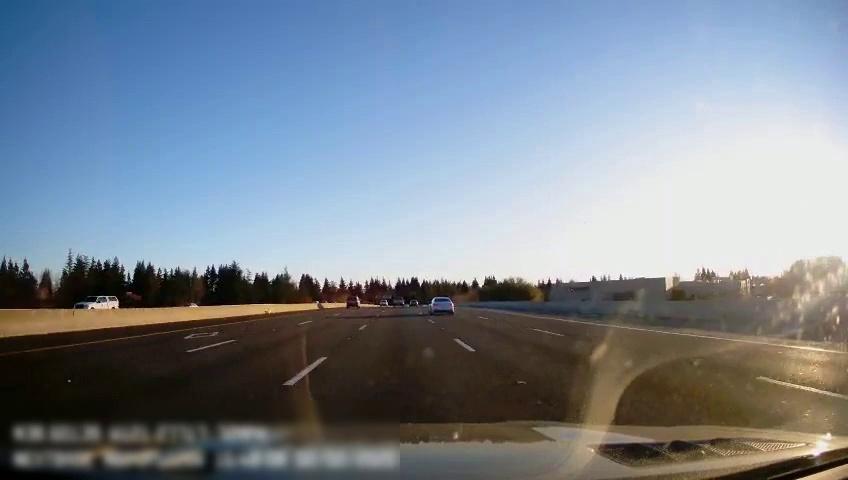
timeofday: Day
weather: Sunny
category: Drivable Space
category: Vehicles | SUV
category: Vehicles | Car
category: Vehicles | SUV
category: Vehicles | Truck
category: Vehicles | Car
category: Lanes | Alternate Lane
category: Lanes | Alternate Lane
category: Lanes | Current Lane
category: Lanes | Current Lane
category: Lanes | Alternate Lane
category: Lanes | Alternate Lane